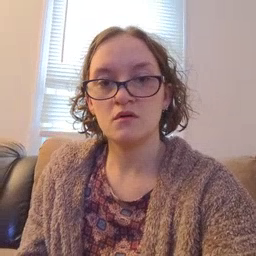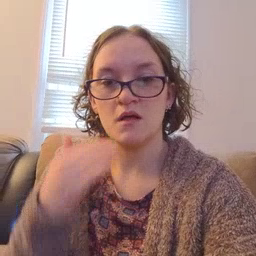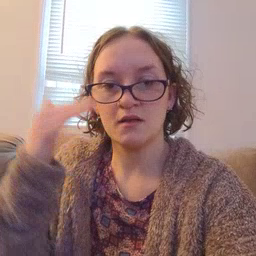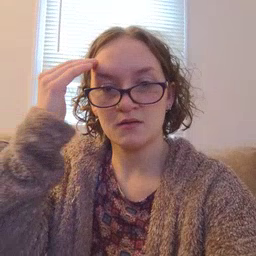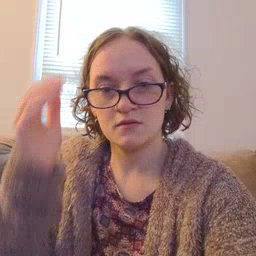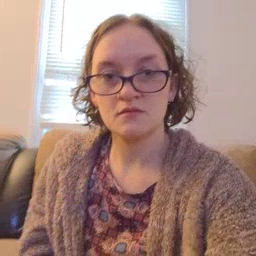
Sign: head